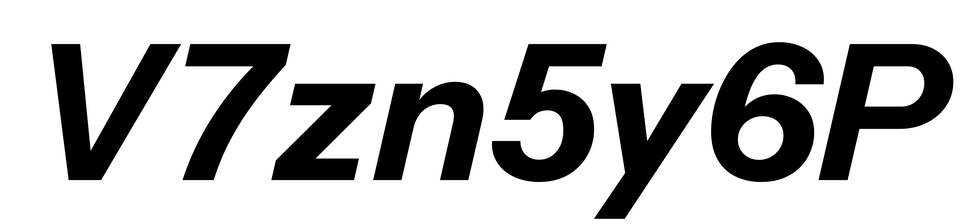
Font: InstrumentSans-Italic_Bold_Italic